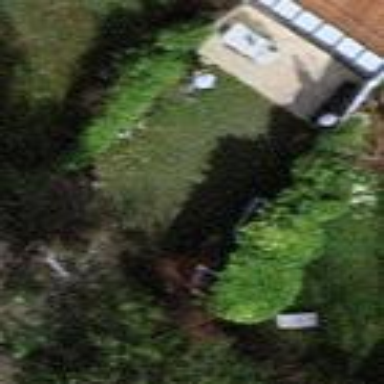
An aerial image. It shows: Garden surrounded by fence.